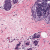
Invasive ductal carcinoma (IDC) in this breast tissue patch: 0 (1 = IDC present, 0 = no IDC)